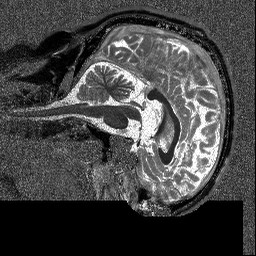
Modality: T1map
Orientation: sagittal
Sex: male